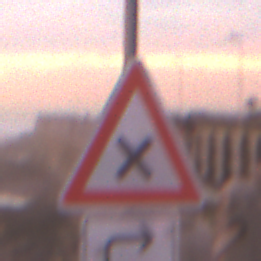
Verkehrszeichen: KreuzungOderEinmuendung
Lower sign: RichtungsangabeDurchPfeile5
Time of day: SunriseSunset
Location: Outdoor (Urban)
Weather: PartlyCloudy
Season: NotSpecified
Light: Natural